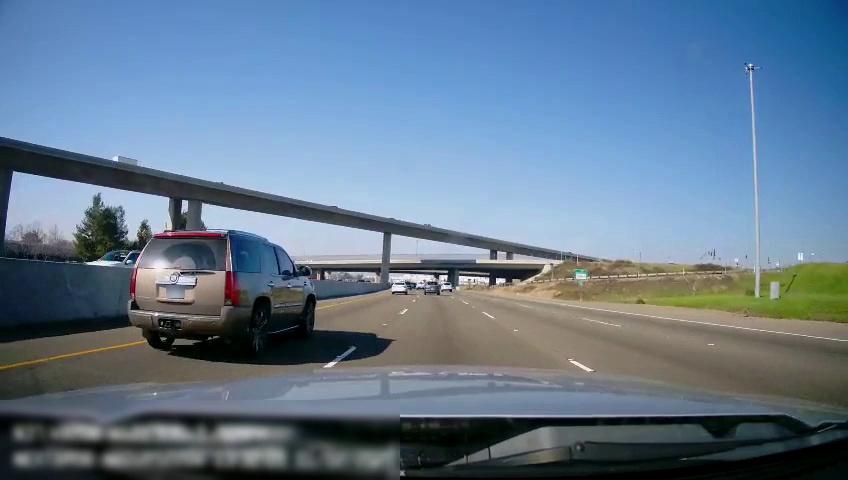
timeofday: Day
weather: Sunny
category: Vehicles | SUV
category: Vehicles | Truck
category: Drivable Space
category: Vehicles | SUV
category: Vehicles | SUV
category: Vehicles | Car
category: Vehicles | SUV
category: Lanes | Alternate Lane
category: Lanes | Current Lane
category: Lanes | Current Lane
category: Lanes | Alternate Lane
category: Lanes | Alternate Lane